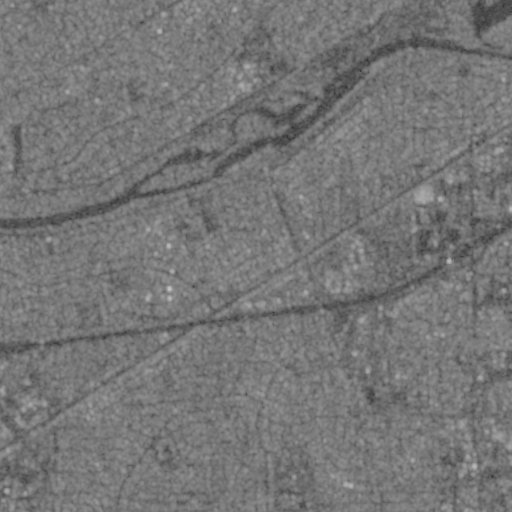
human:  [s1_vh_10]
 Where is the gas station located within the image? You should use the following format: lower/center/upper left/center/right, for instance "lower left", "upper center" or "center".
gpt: The gas station is located in the lower right of the image.
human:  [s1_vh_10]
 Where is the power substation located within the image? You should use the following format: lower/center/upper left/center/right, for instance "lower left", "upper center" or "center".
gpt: The power substation is located in the center left of the image.
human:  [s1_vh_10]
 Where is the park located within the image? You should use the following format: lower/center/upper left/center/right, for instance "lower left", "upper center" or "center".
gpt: There is no park in the image.

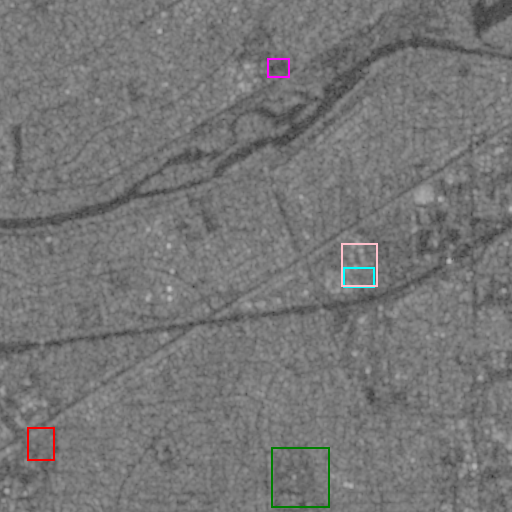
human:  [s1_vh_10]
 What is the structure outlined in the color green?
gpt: The structure outlined in green is a park.
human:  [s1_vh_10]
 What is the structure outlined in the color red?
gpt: The structure outlined in red is a parking lot.
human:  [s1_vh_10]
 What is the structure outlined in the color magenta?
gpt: The structure outlined in magenta is a track.
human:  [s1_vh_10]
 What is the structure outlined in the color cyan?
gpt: The structure outlined in cyan is a building.
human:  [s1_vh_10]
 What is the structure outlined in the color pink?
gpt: The structure outlined in pink is a building.
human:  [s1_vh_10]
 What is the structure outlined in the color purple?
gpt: There is no purple outline.